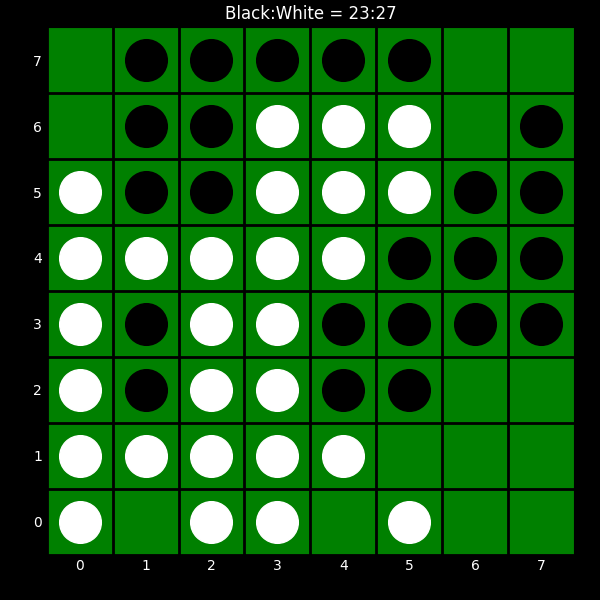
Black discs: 23
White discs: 27